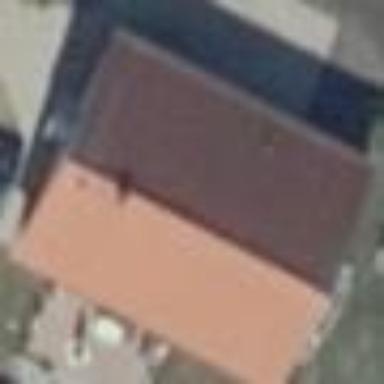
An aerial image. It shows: House with gabled roof oriented along with red color.